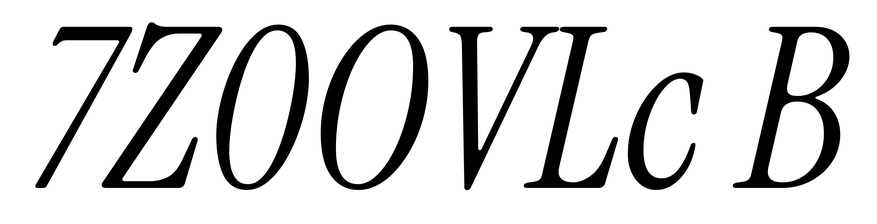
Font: InstrumentSerif-Italic